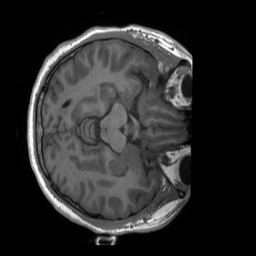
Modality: T1w
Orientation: axial
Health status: healthy
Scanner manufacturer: siemens
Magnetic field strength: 3 T
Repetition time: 1.9 s
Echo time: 0.00232 s